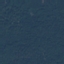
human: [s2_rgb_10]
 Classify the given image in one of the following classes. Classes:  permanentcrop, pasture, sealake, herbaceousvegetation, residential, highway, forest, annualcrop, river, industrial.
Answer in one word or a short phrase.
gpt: Forest